Question: When using a 'UIAlertController', if I want to present a 'UIActionSheet' with an empty title and an empty message, the frame for the expected placement of the title and/or message remains.
How do I change this so that I only present an 'ActionSheet' that reads:
Settings
Sign out
Cancel
?
Thanks!

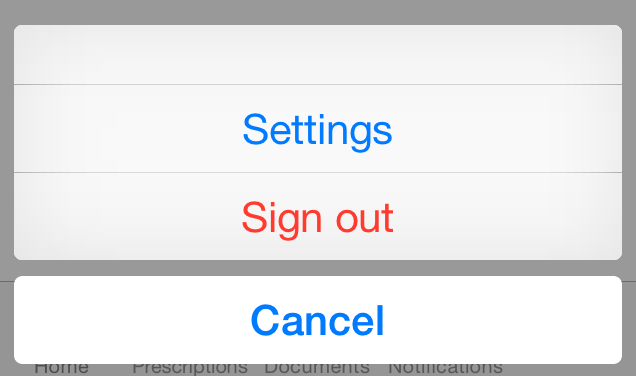
Answer: When I create a UIAlertController with this code I don't have the title spacing.
'''
[UIAlertController alertControllerWithTitle:nil
message:nil
preferredStyle:UIAlertControllerStyleActionSheet];
'''
Are you passing in nil for the title and message or empty strings?